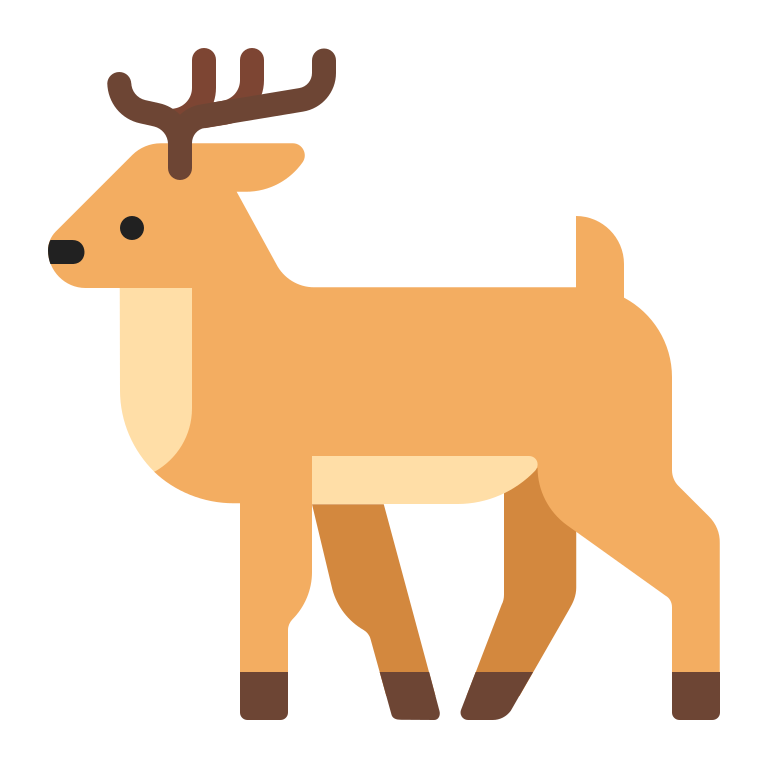
deer flat